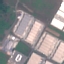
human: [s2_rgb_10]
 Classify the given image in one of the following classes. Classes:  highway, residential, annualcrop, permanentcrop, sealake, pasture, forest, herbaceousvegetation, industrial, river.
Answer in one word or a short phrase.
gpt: Industrial